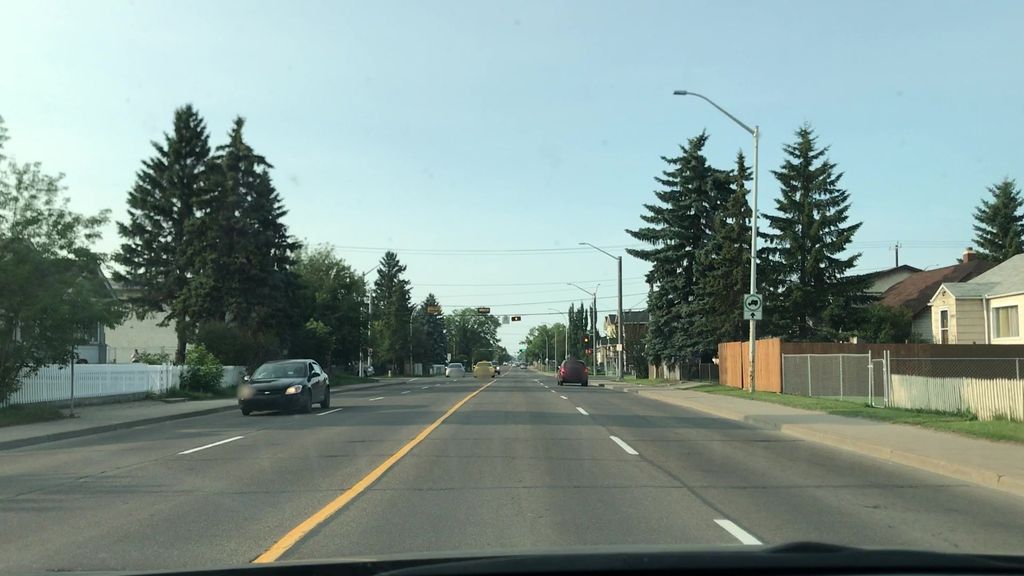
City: edmonton